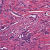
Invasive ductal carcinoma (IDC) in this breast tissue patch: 0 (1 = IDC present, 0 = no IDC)